Question: I need to fit a multiline attributed text in a UILabel's frame.
Reading this thread <URL> I started from Niels' solution in order to work with attributed text.
Here's the code: the 't' of 'prospect' is put in a new line, whereas I need the words not to be truncated; in this example I expect the font size to be reduced a little more in order to fit 'prospect in a single line.
'''
UILabel *myLabel = [[UILabel alloc] initWithFrame:CGRectMake(0, 0, 180, 180)];
myLabel.font = [UIFont fontWithName:@"Arial" size:5];
myLabel.adjustsFontSizeToFitWidth = YES;
myLabel.backgroundColor = [UIColor orangeColor];
myLabel.numberOfLines = -1;
myLabel.lineBreakMode = NSLineBreakByWordWrapping;
NSMutableParagraphStyle *paragraphStyle = [[NSParagraphStyle defaultParagraphStyle] mutableCopy];
[paragraphStyle setLineSpacing:8];
[paragraphStyle setAlignment:NSTextAlignmentLeft];
NSDictionary *attributes = @{ NSFontAttributeName:myLabel.font, NSParagraphStyleAttributeName: paragraphStyle };
NSAttributedString *attributedString = [[NSAttributedString alloc] initWithString:@"New Prospect" attributes:attributes];
myLabel.attributedText = attributedString;
myLabel.font = [UIFont fontWithName:@"Arial" size:160];
[self sizeLabel:myLabel toRect:myLabel.frame];
[self.view addSubview:myLabel];
'''
The sizeLabel method is implemented as follows:
'''
- (void) sizeLabel {
int fontSize = self.font.pointSize;
int minFontSize = 5;
// Fit label width wize
CGSize constraintSize = CGSizeMake(self.frame.size.width, MAXFLOAT);
do {
// Set current font size
self.font = [UIFont fontWithName:self.font.fontName size:fontSize];
// Find label size for current font size
CGRect textRect = [[self attributedText] boundingRectWithSize:constraintSize
options:NSStringDrawingUsesLineFragmentOrigin
context:nil];
CGSize labelSize = textRect.size;
// Done, if created label is within target size
if( labelSize.height <= self.frame.size.height )
break;
// Decrease the font size and try again
fontSize -= 2;
} while (fontSize > minFontSize);
}
'''

Any idea?
Thanks,
DAN
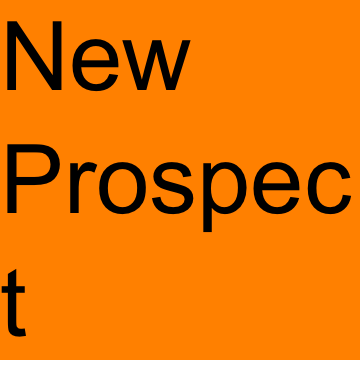
Answer: You also need to check every words to be sure they aren't being truncated, since 'boundingRectWithSize:' will never return a CGRect wider than the width you provided (even if a single word doesn't fit in the width). Here is a similar loop with that mechanic in place:
'''
- (void)setButtonTitle:(NSString *)title
{
CGFloat fontSize = 20; // The max font size you want to use
CGFloat minimumFontSize = 5; // The min font size you want to use
CGFloat labelHeightWithFont = 0;
CGFloat longestWordWidth = 0;
UIFont *labelFont = nil;
CGFloat buttonLabelMaxWidth = self.size.width;
do {
if (fontSize < minimumFontSize) {
// Handle exception where the title just won't fit
break;
}
// Trying the current font size if it fits
labelFont = [UIFont systemFontOfSize:fontSize--];
CGSize boundingSize = [self boundingSizeForString:title font:labelFont];
labelHeightWithFont = boundingSize.height;
// Be sure that words are not truncated (that they fits in the maximum width)
longestWordWidth = 0;
for (NSString *word in [title componentsSeparatedByCharactersInSet:[NSCharacterSet whitespaceAndNewlineCharacterSet]]) {
CGSize wordSize = [word sizeWithAttributes:@{NSFontAttributeName: labelFont}];
longestWordWidth = MAX(longestWordWidth, wordSize.width);
}
// Loop until the text at the current size fits the maximum width/height.
} while (labelHeightWithFont > buttonLabelMaxWidth || longestWordWidth > buttonLabelMaxWidth);
self.buttonLabel.text = title;
self.buttonLabel.font = labelFont;
}
- (CGSize)boundingSizeForString:(NSString *)string font:(UIFont *)font
{
CGRect boundingRect = [string boundingRectWithSize:CGSizeMake([self buttonLabelMaxWidth], MAXFLOAT)
options:NSStringDrawingUsesLineFragmentOrigin | NSStringDrawingUsesFontLeading
attributes:@{NSFontAttributeName: font}
context:nil];
return CGSizeMake(ceilf(boundingRect.size.width), ceilf(boundingRect.size.height));
}
'''